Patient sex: F
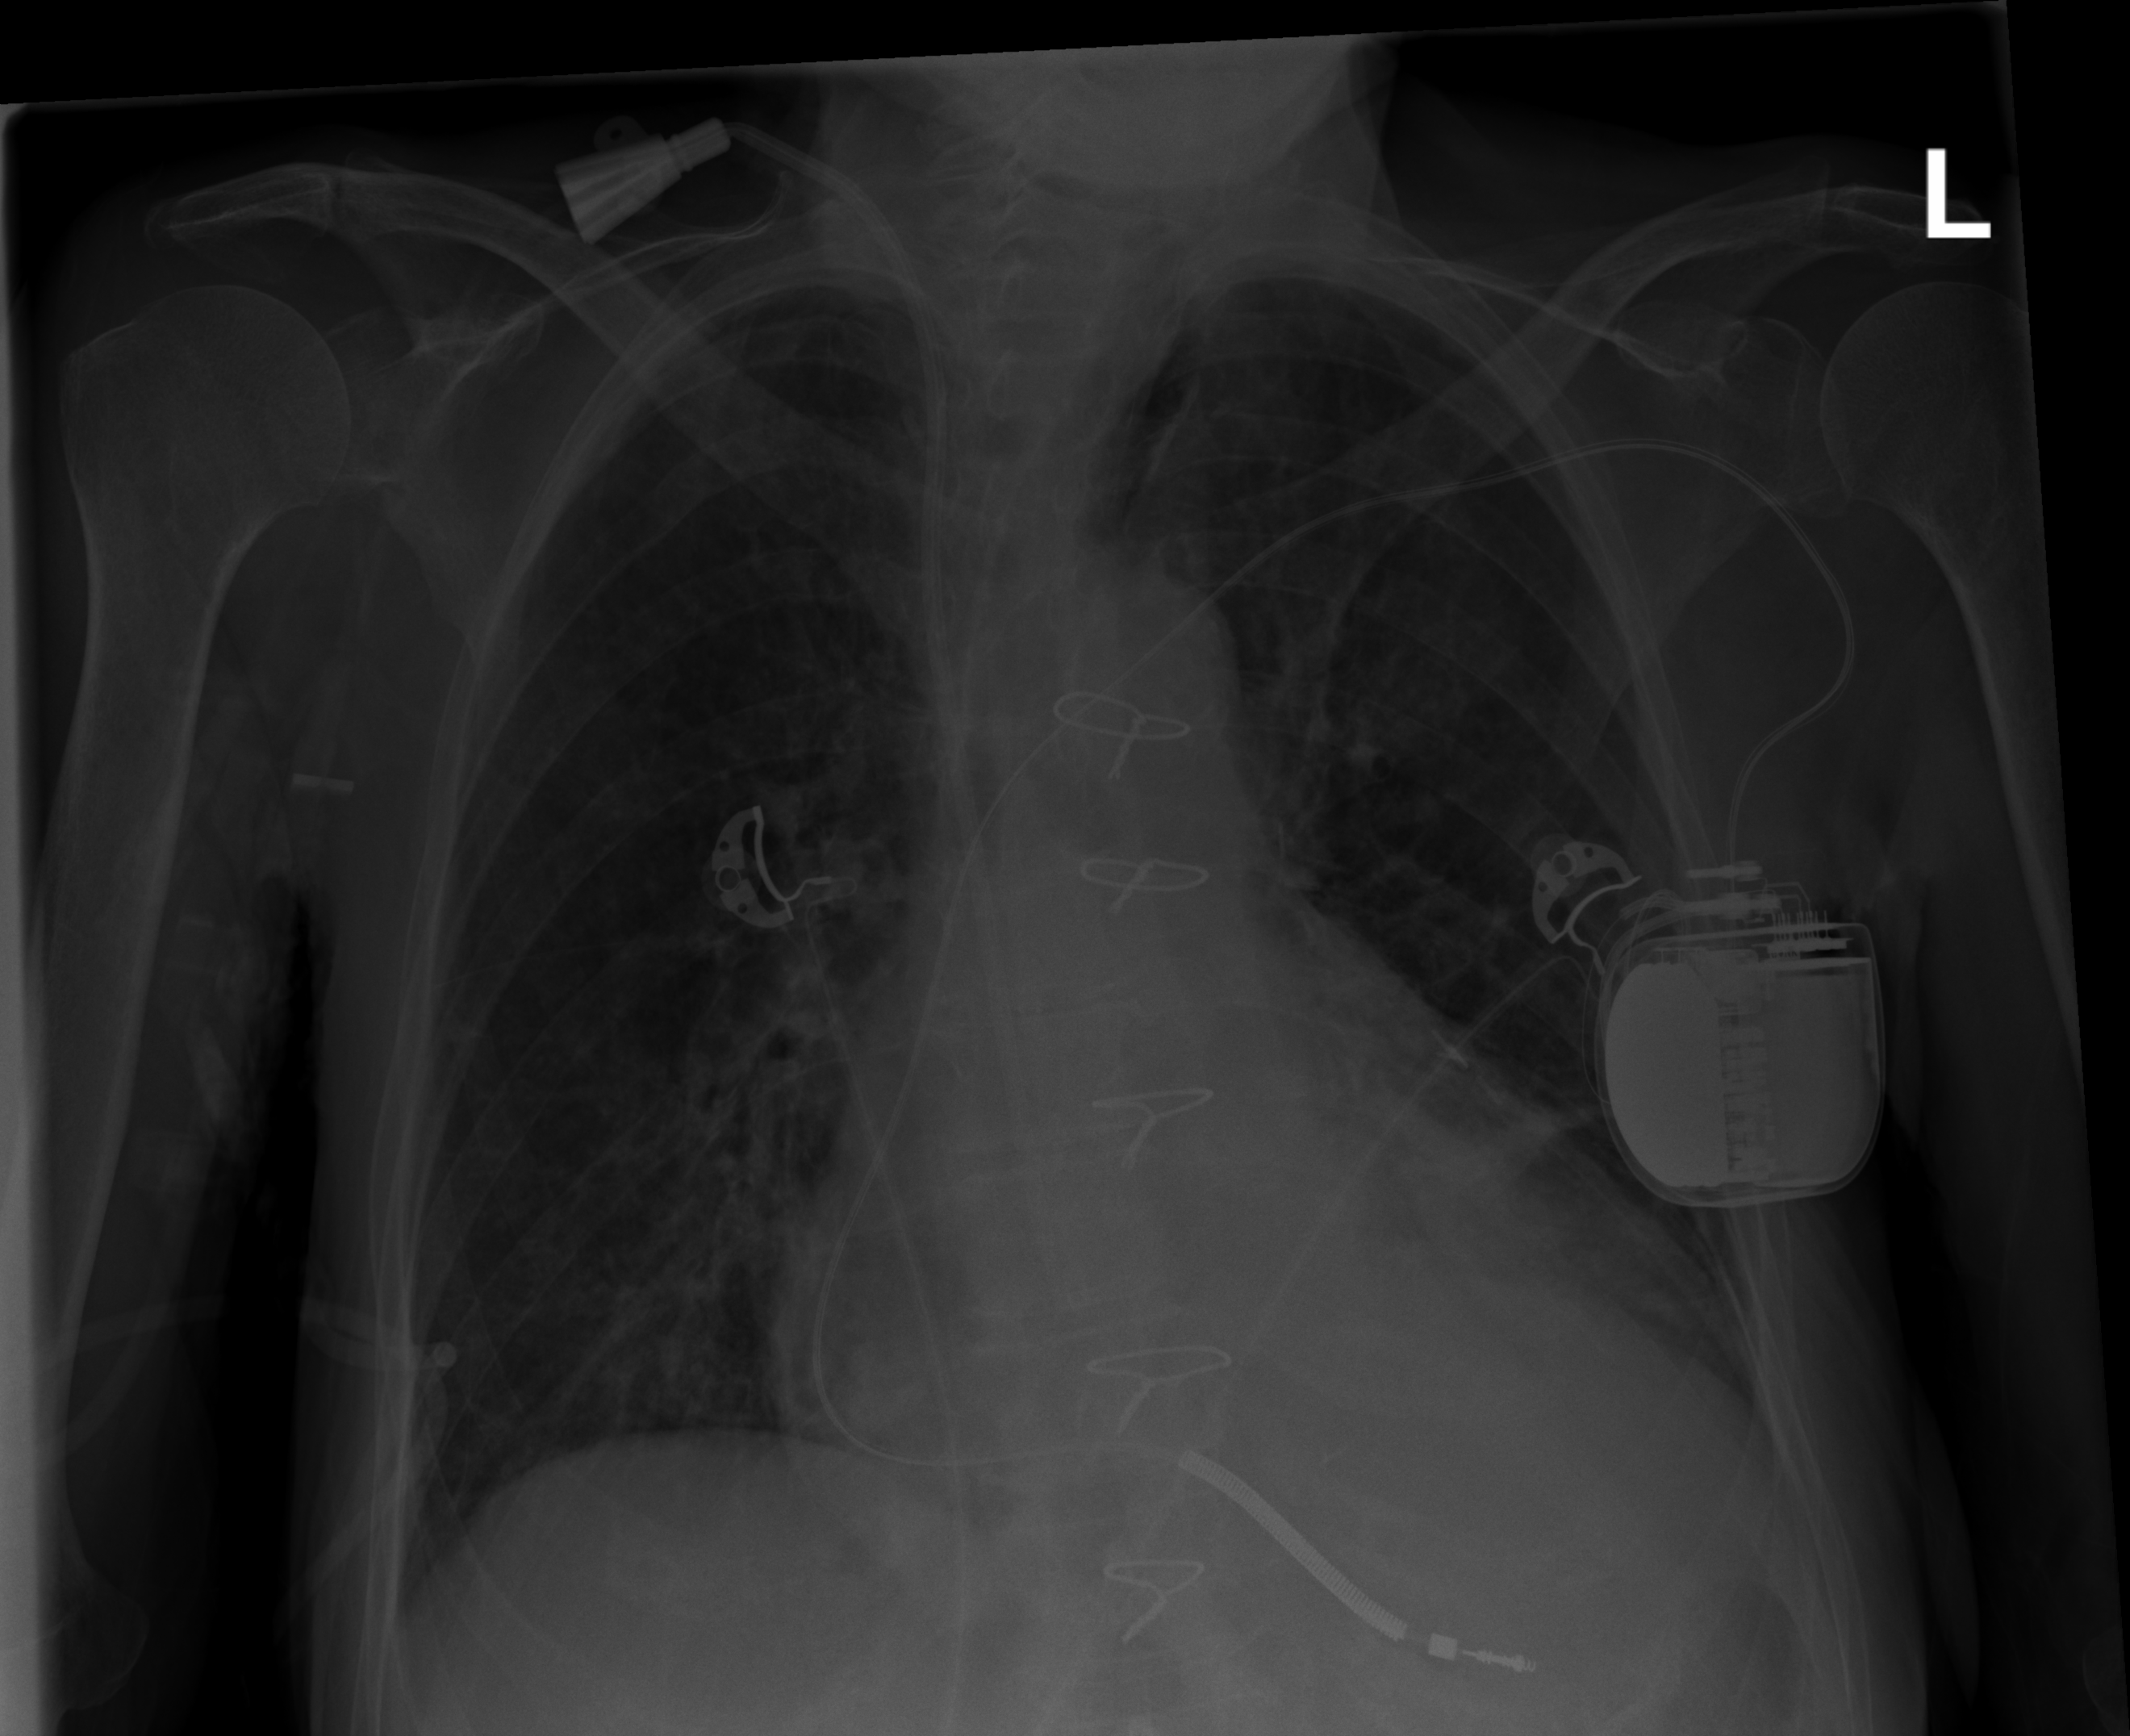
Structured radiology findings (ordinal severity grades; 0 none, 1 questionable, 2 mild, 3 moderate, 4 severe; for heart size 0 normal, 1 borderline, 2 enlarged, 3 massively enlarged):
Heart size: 2
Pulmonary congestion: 2
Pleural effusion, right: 0
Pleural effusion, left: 0
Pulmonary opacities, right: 0
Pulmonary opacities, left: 0
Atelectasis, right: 2
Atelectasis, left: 0